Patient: sex M, age 64
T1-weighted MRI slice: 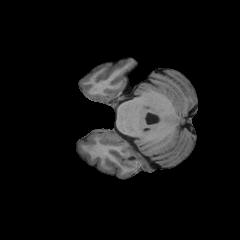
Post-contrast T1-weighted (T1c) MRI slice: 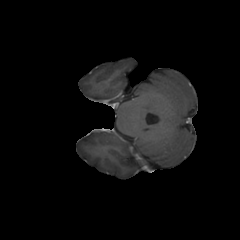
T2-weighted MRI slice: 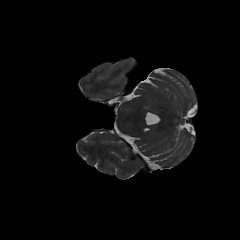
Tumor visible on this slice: no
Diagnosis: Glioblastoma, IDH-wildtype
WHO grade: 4